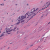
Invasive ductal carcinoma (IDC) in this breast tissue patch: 1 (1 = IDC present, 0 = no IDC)